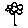
Label: flower